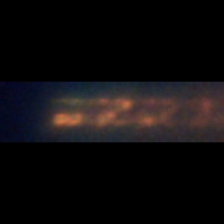
Taxon: Chaetoceros
Group: Diatoms